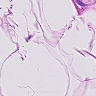
Metastatic tissue present: no